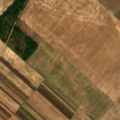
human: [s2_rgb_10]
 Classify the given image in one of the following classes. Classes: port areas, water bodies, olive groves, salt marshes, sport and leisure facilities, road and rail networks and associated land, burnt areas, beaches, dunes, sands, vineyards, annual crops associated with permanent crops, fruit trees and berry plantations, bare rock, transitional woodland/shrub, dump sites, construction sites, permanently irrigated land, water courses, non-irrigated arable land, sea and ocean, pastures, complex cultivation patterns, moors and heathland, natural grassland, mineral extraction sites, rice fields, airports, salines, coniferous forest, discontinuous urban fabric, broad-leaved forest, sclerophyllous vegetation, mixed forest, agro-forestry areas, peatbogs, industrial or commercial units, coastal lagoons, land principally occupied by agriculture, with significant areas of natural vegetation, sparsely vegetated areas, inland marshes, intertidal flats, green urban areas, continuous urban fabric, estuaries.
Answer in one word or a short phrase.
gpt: non-irrigated arable land